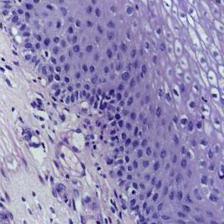
Diagnosis: Normal